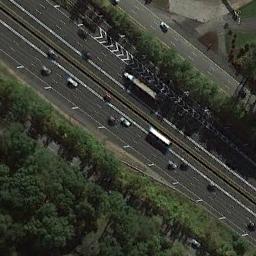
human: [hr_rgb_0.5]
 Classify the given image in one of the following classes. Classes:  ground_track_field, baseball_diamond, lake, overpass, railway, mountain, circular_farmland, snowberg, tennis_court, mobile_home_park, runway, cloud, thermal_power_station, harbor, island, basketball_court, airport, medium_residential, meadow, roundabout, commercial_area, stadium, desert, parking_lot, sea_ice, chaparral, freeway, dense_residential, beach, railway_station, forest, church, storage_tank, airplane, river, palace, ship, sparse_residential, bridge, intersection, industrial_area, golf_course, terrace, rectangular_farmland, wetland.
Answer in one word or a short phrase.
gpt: freeway